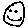
Label: smiley face